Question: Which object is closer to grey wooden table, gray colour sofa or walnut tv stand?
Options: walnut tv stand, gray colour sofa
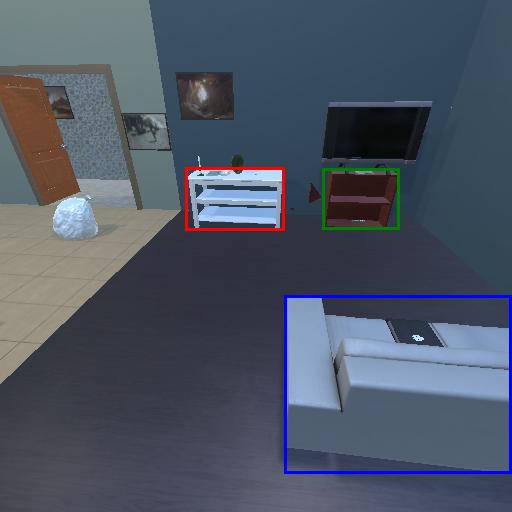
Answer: walnut tv stand